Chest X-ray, AP view. Patient: 51 years old, sex F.
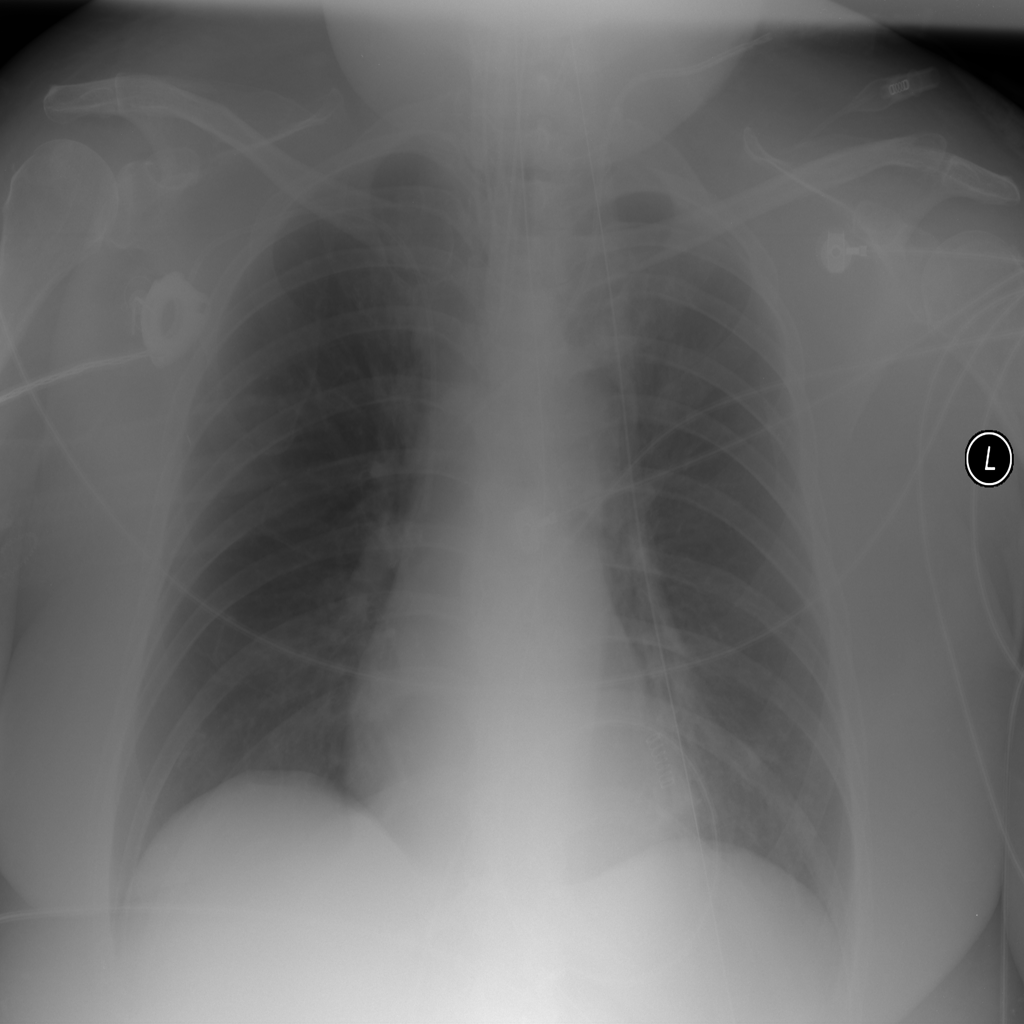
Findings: No Finding